Question: Can any one help me to create group alphabet gridview to look like this picture?
I've tried with this code, but rows are not grouped by alphabet.
'''
Private Sub GridView1_CustomColumnDisplayText(sender As Object, e As CustomColumnDisplayTextEventArgs) Handles GridView1.CustomColumnDisplayText
If e.Column.FieldName = "CompanyName" AndAlso e.IsForGroupRow Then
Dim rowValue As String = GridView1.GetGroupRowValue(e.GroupRowHandle, e.Column)
Dim val As String = Microsoft.VisualBasic.Left(rowValue, 1)
e.DisplayText = val
End If
End Sub
'''

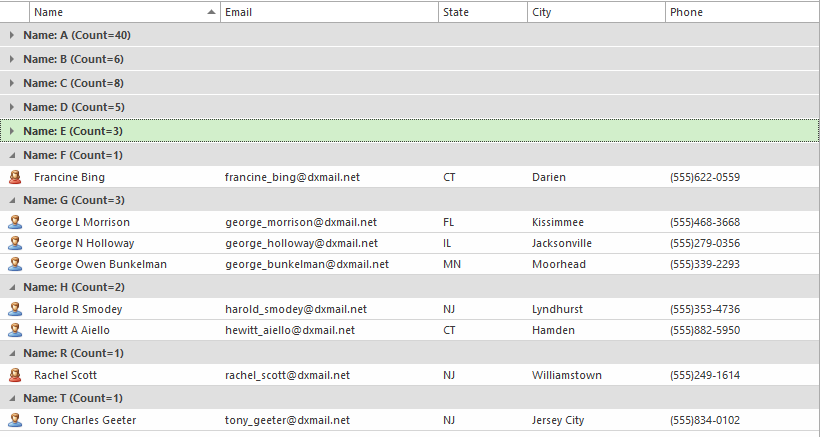
Answer: There is no need to handle the CustomColumnDisplay text event handler to extract the first letter of the "CompanyName" value. Instead, simply set the <URL>". For instance:
'''
MyGridView.Columns("CompanyName").GroupInterval = ColumnGroupInterval.Alphabetical
'''